Question: I'm following the example code <URL> to learn about asynchronous tasks. I've modified the code to write some output of the task's work vs. the main work. The output will look like this:

I noticed that if I remove the Wait() call, the program runs the same except I can't catch the exception that's thrown when the task is canceled. Can someone explain what's going on behind the scenes requiring the Wait() in order to hit the catch block?
One warning, the Visual Studio debugger will erroneously stop on the 'Console.WriteLine(" - task work");' line with the message "OperationCanceledException was unhandled by user code". When that happens, just click Continue or hit F5 to see the rest of the program run. See <URL> for details.
'''
using System;
using System.Threading;
using System.Threading.Tasks;
namespace ConsoleApplication1
class Program
{
static void Main()
{
var tokenSource = new CancellationTokenSource();
var cancellationToken = tokenSource.Token;
// Delegate representing work that the task will do.
var workDelegate
= (Action)
(
() =>
{
while (true)
{
cancellationToken.ThrowIfCancellationRequested();
// "If task has been cancelled, throw exception to return"
// Simulate task work
Console.WriteLine(" - task work"); //Visual Studio
//erroneously stops on exception here. Just continue (F5).
//See http://blogs.msdn.com/b/pfxteam/archive/2010/01/11/<PHONE>.aspx
Thread.Sleep(100);
}
}
);
try
{
// Start the task
var task = Task.Factory.StartNew(workDelegate, cancellationToken);
// Simulate main work
for (var i = 0; i < 5; i++)
{
Console.WriteLine("main work");
Thread.Sleep(200);
}
// Cancel the task
tokenSource.Cancel();
// Why is this Wait() necessary to catch the exception?
// If I reomve it, the catch (below) is never hit,
//but the program runs as before.
task.Wait();
}
catch (AggregateException e)
{
Console.WriteLine(e.Message);
foreach (var innerException in e.InnerExceptions)
Console.WriteLine(innerException.Message);
}
Console.WriteLine("Press any key to exit...");
Console.ReadKey();
}
}
'''
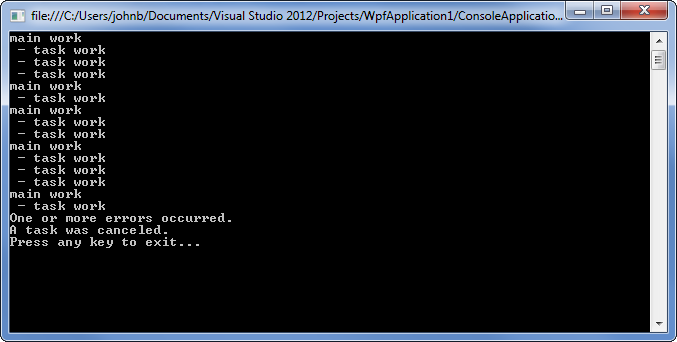
Answer: When the exception is thrown by 'ThrowIfCancellationRequested', it propagates out of your 'Task' delegate. At that point, it is captured by the framework and added to the list of exceptions for that 'Task'. At the same time, that 'Task' is transitioned to the 'Faulted' state.
Ideally, you want to observe all your 'Task' exceptions. If you're using 'Task's as part of the task-based asynchronous pattern, then at some point you should 'await' the 'Task', which propagates the first exception on the 'Task'. If you're using 'Task's as part of the task parallel library, then at some point you should call 'Wait' or 'Task<T>.Result', which propagates all the exceptions on the 'Task', wrapped in an 'AggregateException'.
If you do not observe a 'Task' exception, then when the 'Task' is finalized, the runtime will raise 'TaskScheduler.UnobservedTaskException' and then ignore the exception. (This is the .NET 4.5 behavior; the pre-4.5 behavior would raise 'UnobservedTaskException' and then terminate the process).
In your case, you don't wait for the task to complete, so you exit the try/catch block. Some time later, 'UnobservedTaskException' is raised and then the exception is ignored.